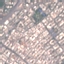
Land use / land cover class: Residential